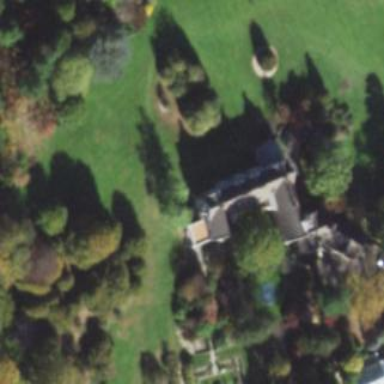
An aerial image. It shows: Historic manor building.